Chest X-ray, PA view. Patient: 62 years old, sex M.
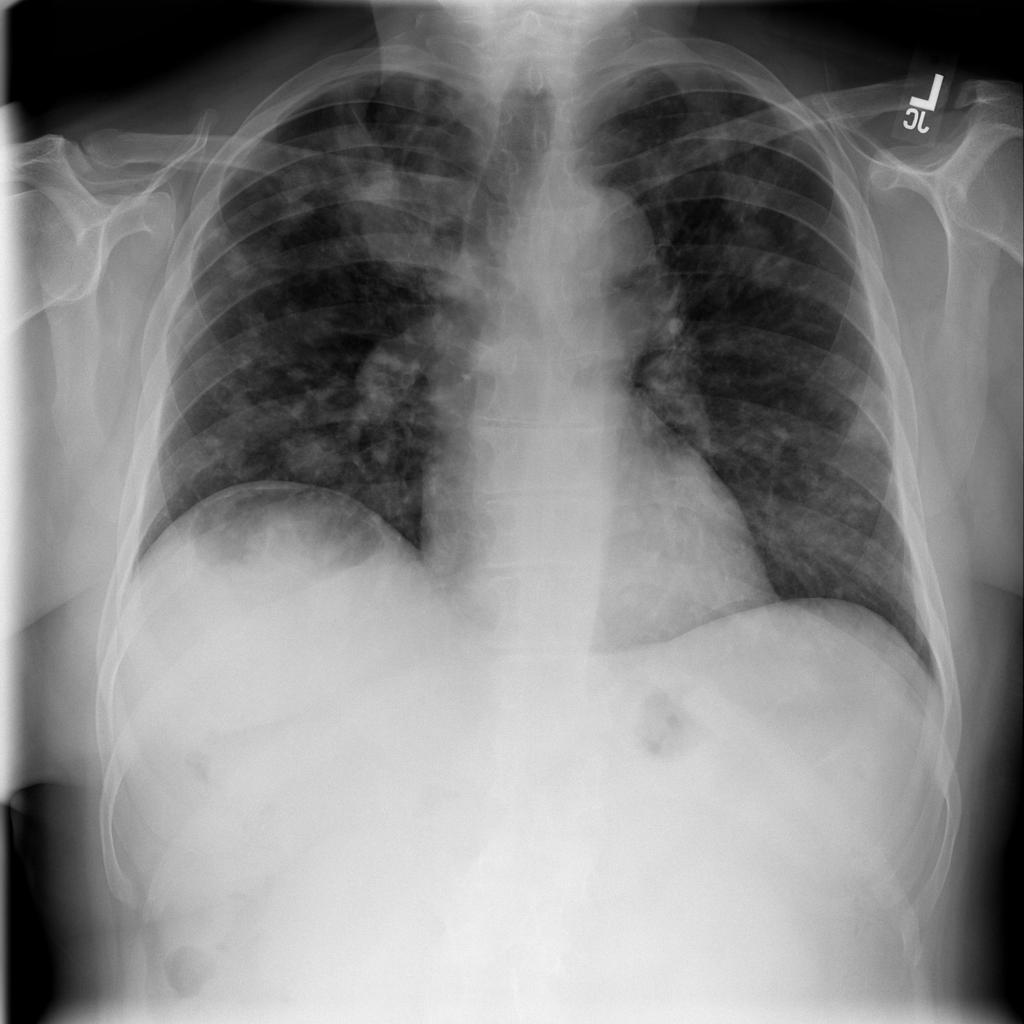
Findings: Nodule